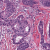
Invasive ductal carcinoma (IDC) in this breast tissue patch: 1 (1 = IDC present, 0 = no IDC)